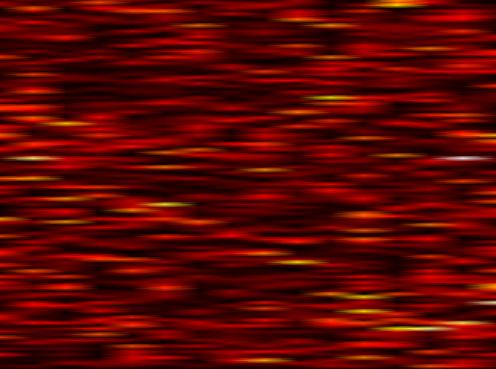
Label: OFDM